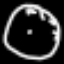
Label: clock